Aerial crown-view tile of a tropical tree (Barro Colorado Island, Panama), acquired 20240716:
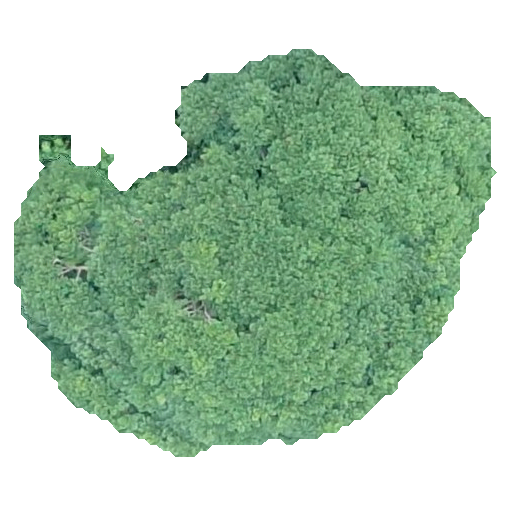
Species: Jacaranda copaia
GBIF accepted scientific name: Jacaranda copaia
Crown area: 212.665 m²